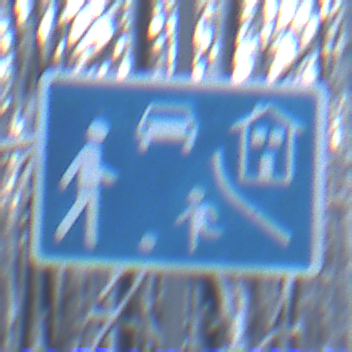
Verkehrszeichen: BeginnVerkehrsberuhigterBereich
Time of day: MorningAfternoon
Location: Outdoor (Nature)
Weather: Clear
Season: Winter
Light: Natural